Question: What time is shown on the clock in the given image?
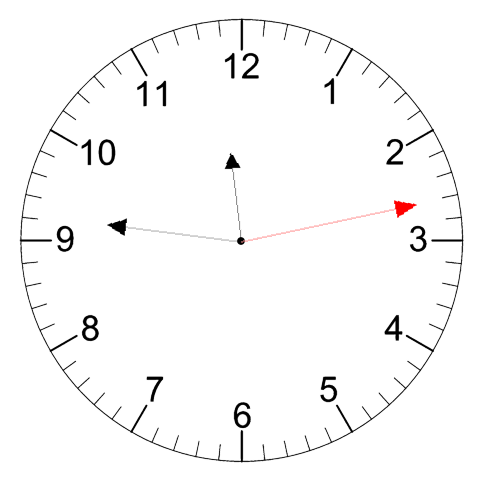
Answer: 11:46:13